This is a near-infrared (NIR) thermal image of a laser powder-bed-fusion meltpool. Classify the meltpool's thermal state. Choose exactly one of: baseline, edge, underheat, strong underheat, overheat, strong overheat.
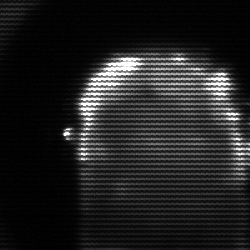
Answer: baseline